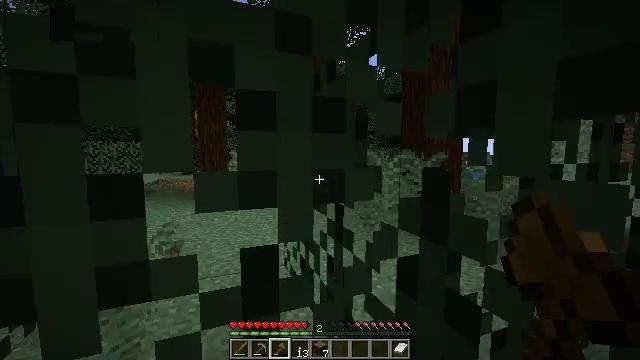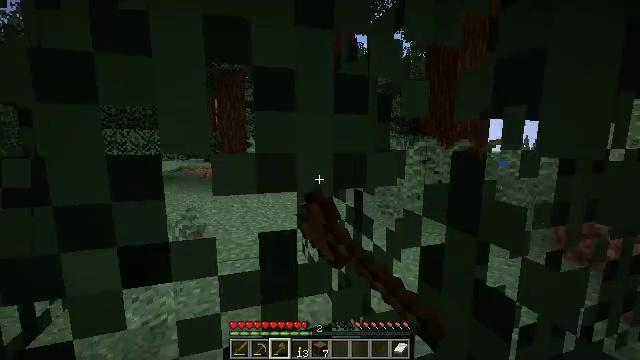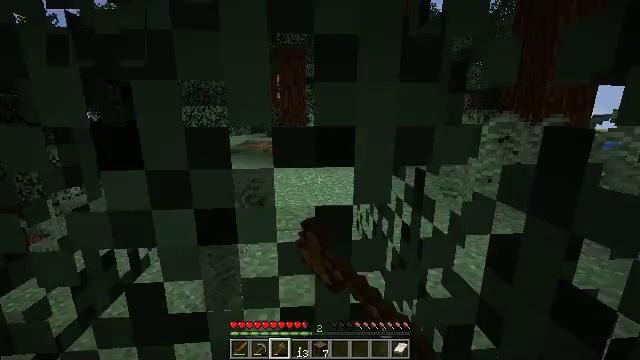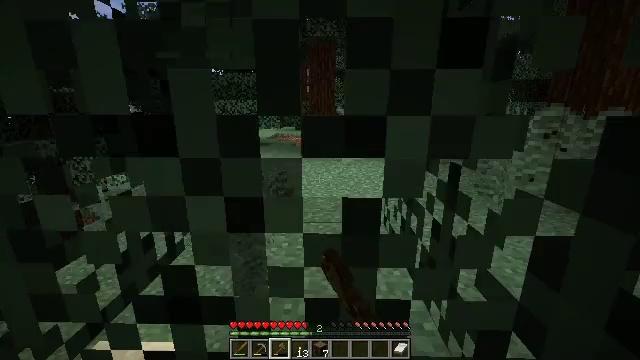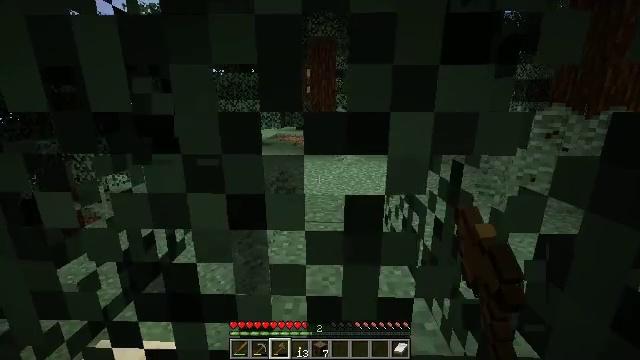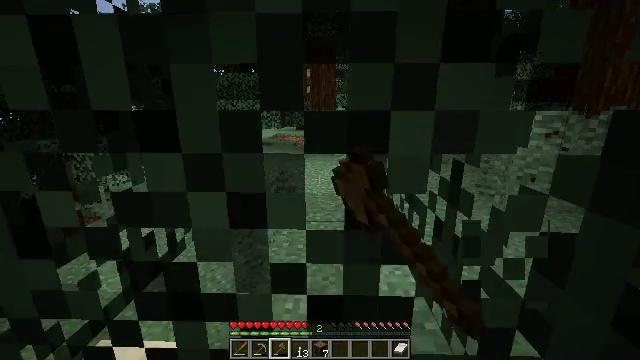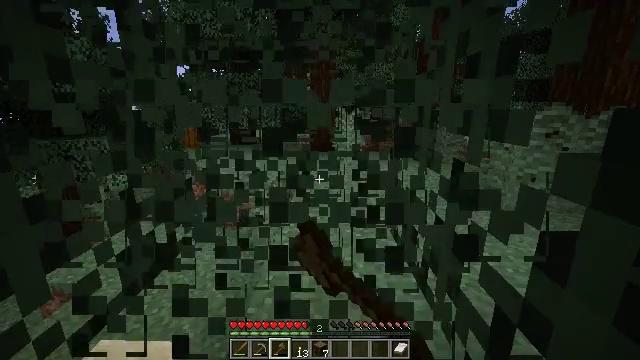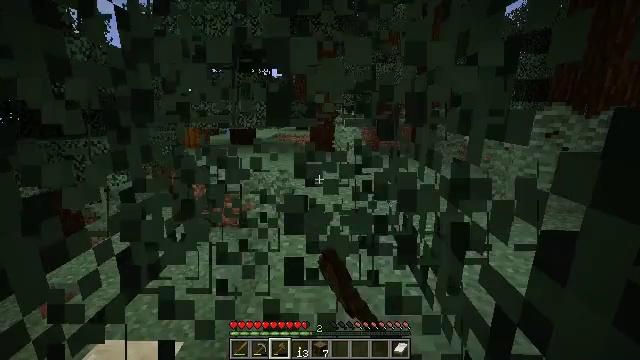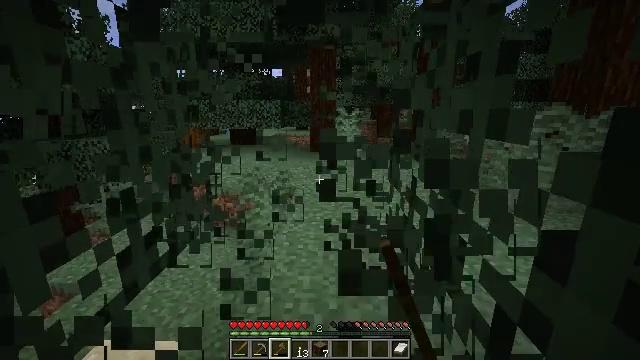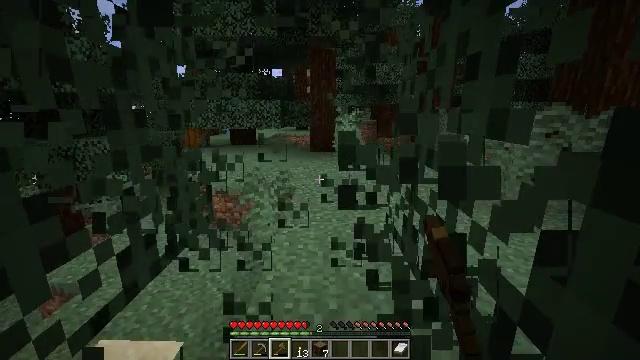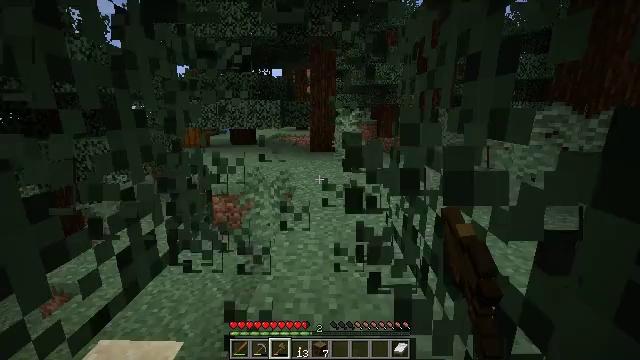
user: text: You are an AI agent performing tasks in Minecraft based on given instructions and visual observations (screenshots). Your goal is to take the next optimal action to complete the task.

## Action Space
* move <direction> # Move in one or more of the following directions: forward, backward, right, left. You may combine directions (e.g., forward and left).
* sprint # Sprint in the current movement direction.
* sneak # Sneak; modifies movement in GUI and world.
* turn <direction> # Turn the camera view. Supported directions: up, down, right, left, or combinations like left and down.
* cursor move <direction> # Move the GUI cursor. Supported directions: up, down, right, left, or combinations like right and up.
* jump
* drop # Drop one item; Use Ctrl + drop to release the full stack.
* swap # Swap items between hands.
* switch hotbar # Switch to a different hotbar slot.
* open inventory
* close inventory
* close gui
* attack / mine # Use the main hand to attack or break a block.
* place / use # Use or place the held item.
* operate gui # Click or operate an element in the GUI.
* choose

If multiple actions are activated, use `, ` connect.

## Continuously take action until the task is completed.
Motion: motion action
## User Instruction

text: Collect spruce leaves for landscaping.
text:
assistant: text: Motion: turn left and down, attack / mine
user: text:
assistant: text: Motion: turn left and down, attack / mine
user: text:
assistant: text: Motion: turn left and down, attack / mine
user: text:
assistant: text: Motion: attack / mine
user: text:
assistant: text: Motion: attack / mine
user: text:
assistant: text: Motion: attack / mine
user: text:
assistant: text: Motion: attack / mine
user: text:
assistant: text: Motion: attack / mine
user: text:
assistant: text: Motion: attack / mine
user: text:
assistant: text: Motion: attack / mine
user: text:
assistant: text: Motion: attack / mine